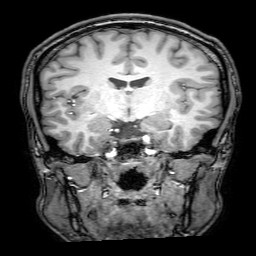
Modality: T1w
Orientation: sagittal
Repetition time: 0.00828 s
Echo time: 0.00388 s